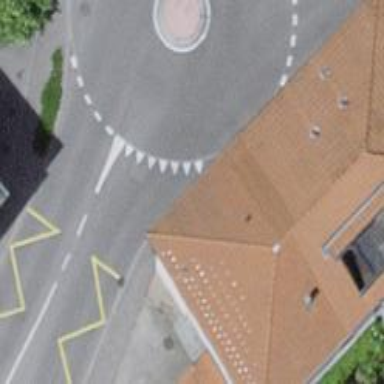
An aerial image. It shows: Mini roundabout on the road.